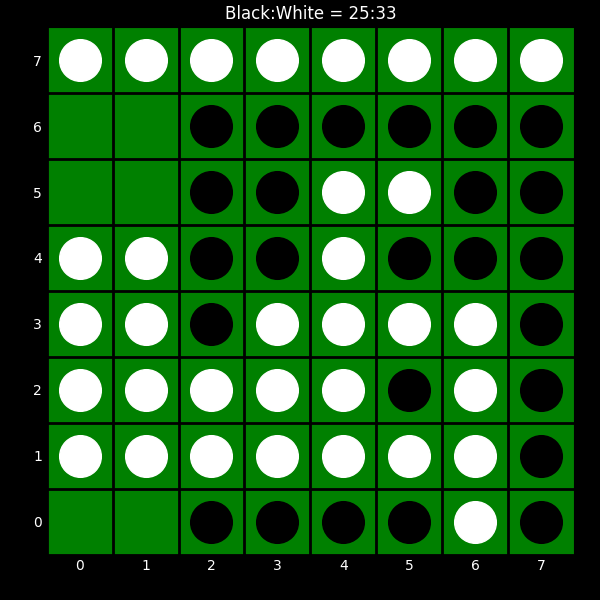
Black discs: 25
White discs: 33